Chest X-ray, AP view. Patient: 55 years old, sex M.
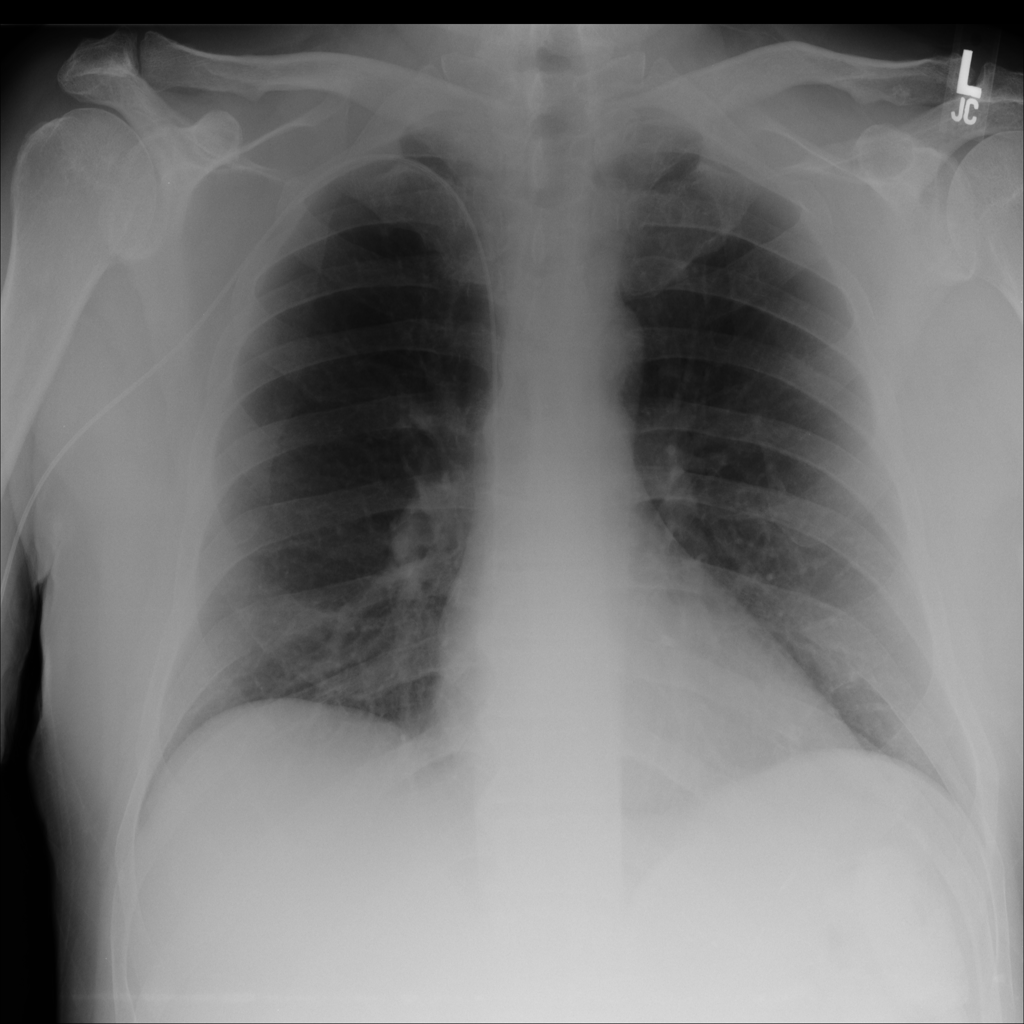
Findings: No Finding